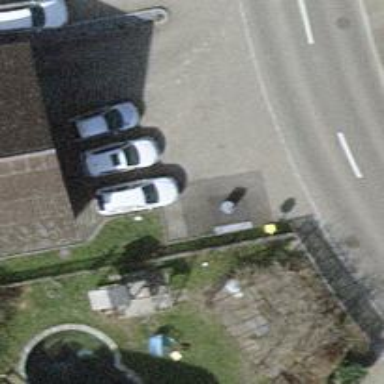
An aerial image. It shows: Public garbage collection point for waste disposal.